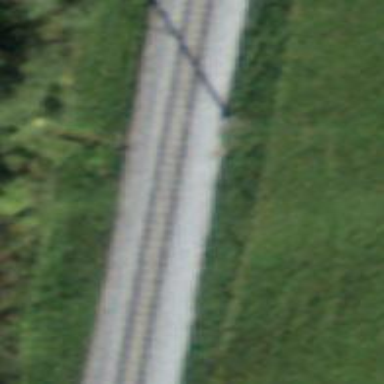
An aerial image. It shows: Narrow-gauge railway track electrified by contact line.